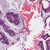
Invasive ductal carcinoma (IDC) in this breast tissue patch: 1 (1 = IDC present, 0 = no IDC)